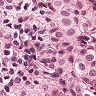
Metastatic tissue present: yes